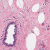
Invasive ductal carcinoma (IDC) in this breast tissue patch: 0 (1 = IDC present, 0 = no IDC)